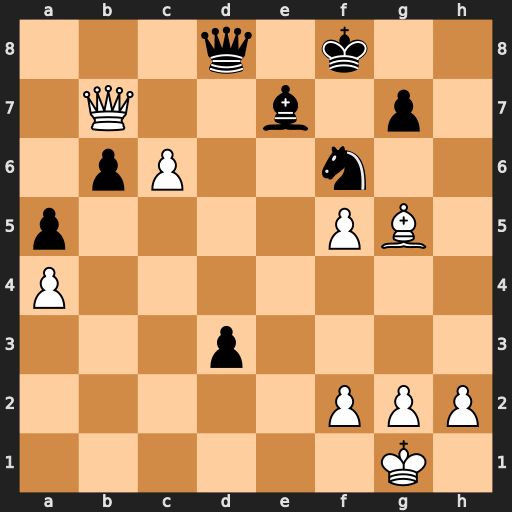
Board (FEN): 3q1k2/1Q2b1p1/1pP2n2/p4PB1/P7/3p4/5PPP/6K1
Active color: w
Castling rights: -
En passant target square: -
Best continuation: c7 Qxc7 Qxc7